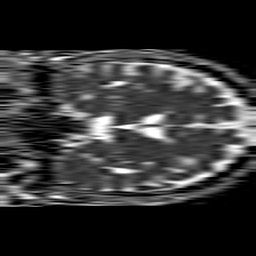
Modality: ADC
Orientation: coronal
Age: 53
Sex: male
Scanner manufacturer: philips
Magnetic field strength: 1.5 T
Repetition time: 4.6 s
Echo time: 0.08528 s